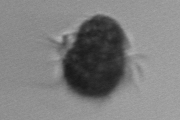
Label: Mesodinium